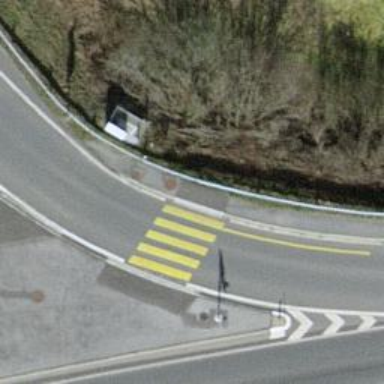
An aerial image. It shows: Marked road crossing.